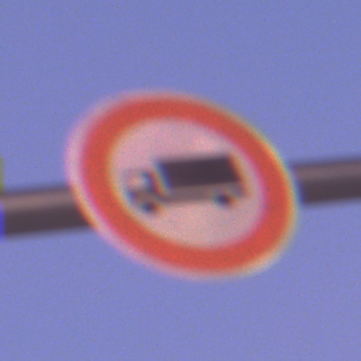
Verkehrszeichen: VerbotFuerKraftfahrzeugeUeberDreiKommaFuenfTonnen
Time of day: Dawn
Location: Outdoor (Nature)
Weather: PartlyCloudy
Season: NotSpecified
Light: Natural